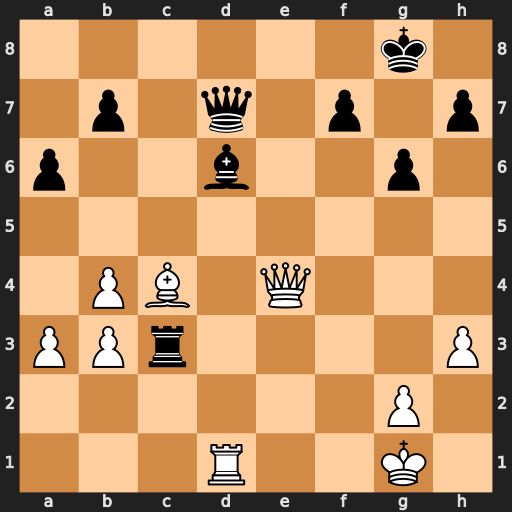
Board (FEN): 6k1/1p1q1p1p/p2b2p1/8/1PB1Q3/PPr4P/6P1/3R2K1
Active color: w
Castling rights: -
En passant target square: -
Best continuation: Qd4 Rc1 Bxf7+ Kxf7 Qf2+ Kg8 Rxc1